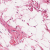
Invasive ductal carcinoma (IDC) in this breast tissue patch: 0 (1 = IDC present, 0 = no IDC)